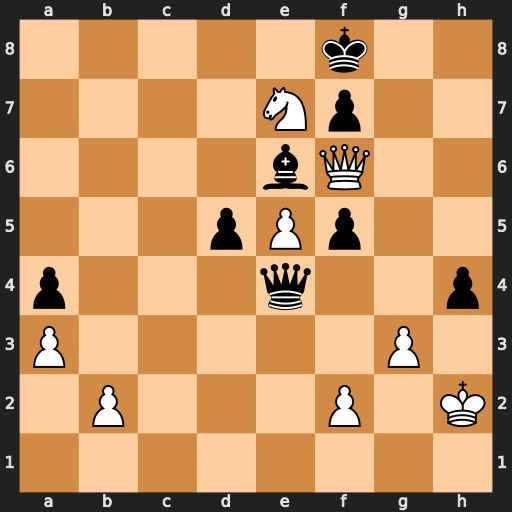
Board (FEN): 5k2/4Np2/4bQ2/3pPp2/p3q2p/P5P1/1P3P1K/8
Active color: w
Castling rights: -
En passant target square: -
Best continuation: Ng6+ Kg8 Qh8#